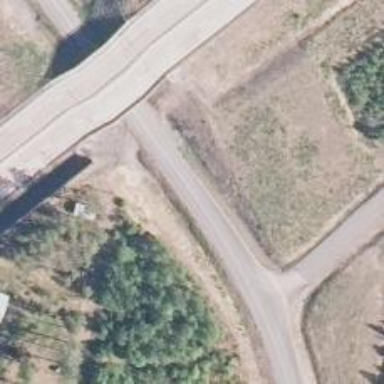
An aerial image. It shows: Unclassified road with asphalt surface.